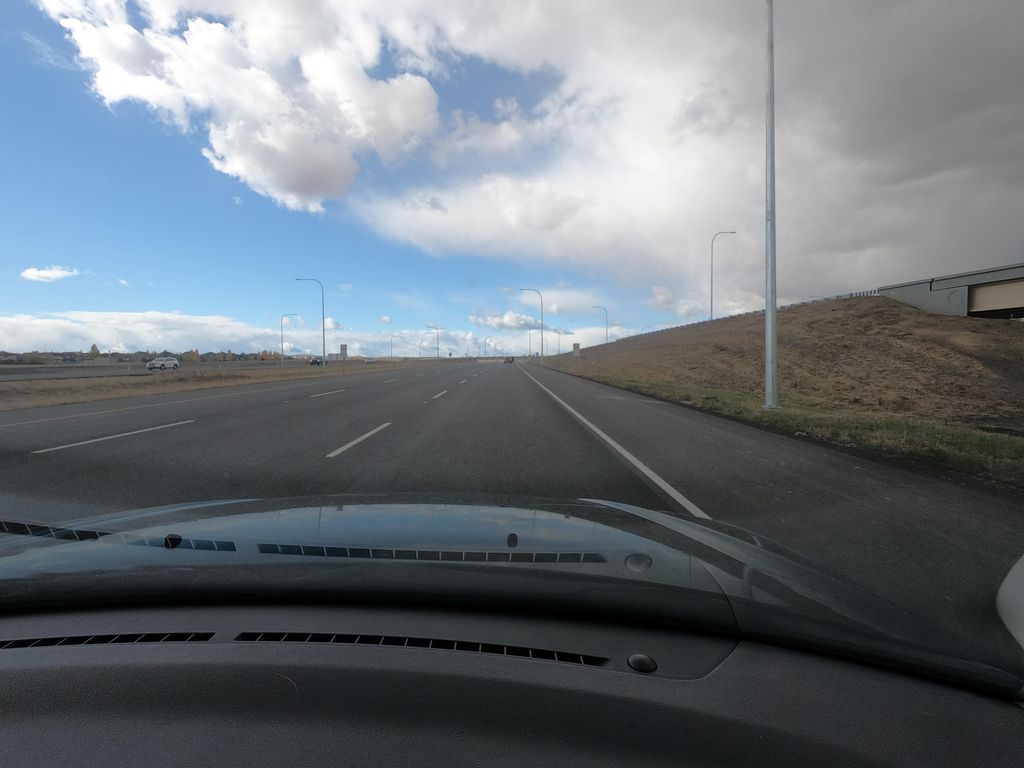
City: calgary